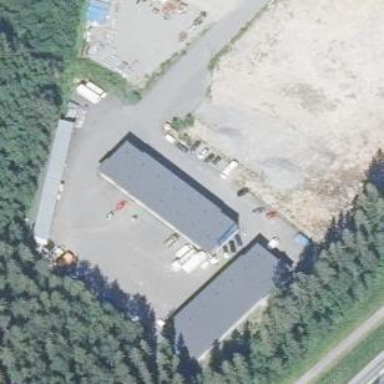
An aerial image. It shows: Industrial building.